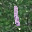
Label: 1